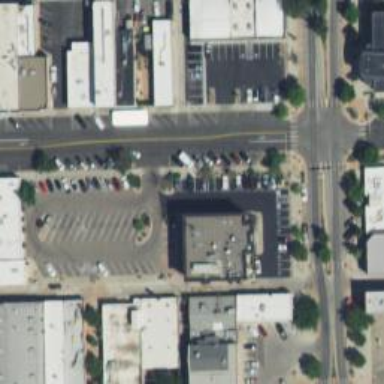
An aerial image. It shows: Parking space is available.